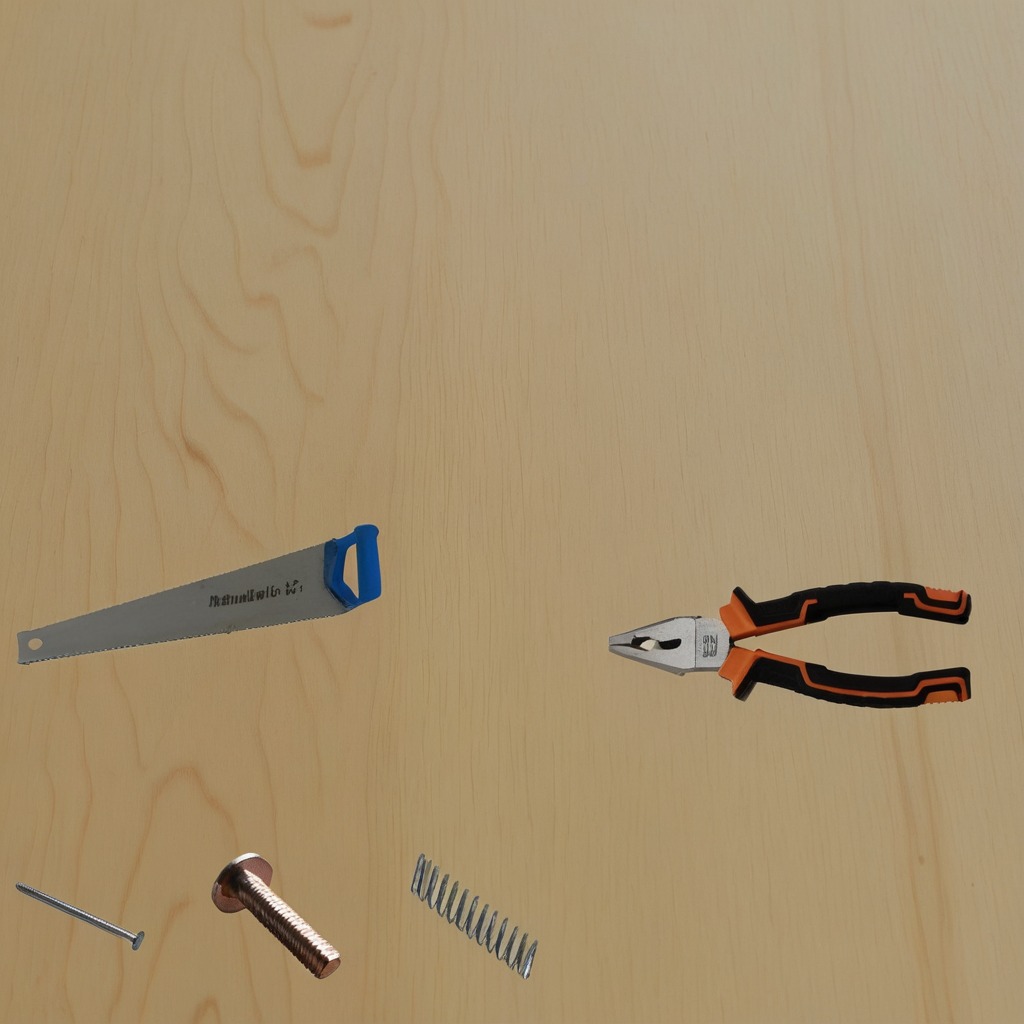
A metal machine screw, an iron nail, pliers, a coiled metal spring, and a handheld metal saw are lying on the plywood surface.